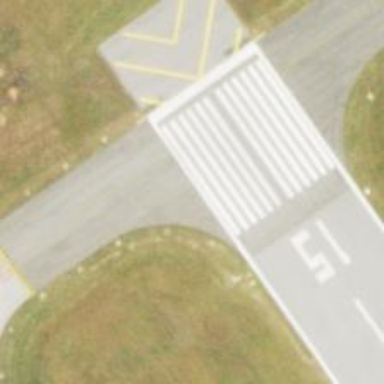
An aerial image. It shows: Asphalt taxiway in the airport.